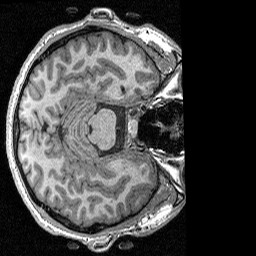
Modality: T1w
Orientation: axial
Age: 29
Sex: male
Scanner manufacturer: siemens
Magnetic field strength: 3 T
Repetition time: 2.3 s
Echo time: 0.00298 s